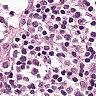
Metastatic tissue present: no